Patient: sex M, age 66
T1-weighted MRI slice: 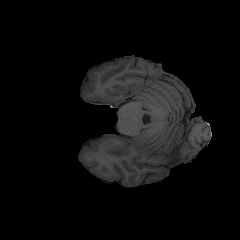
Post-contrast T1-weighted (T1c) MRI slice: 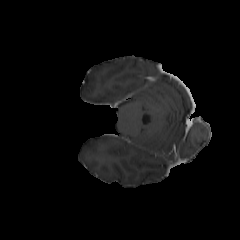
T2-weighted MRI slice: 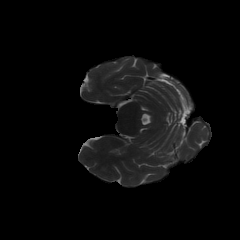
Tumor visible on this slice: no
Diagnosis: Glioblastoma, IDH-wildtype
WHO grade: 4